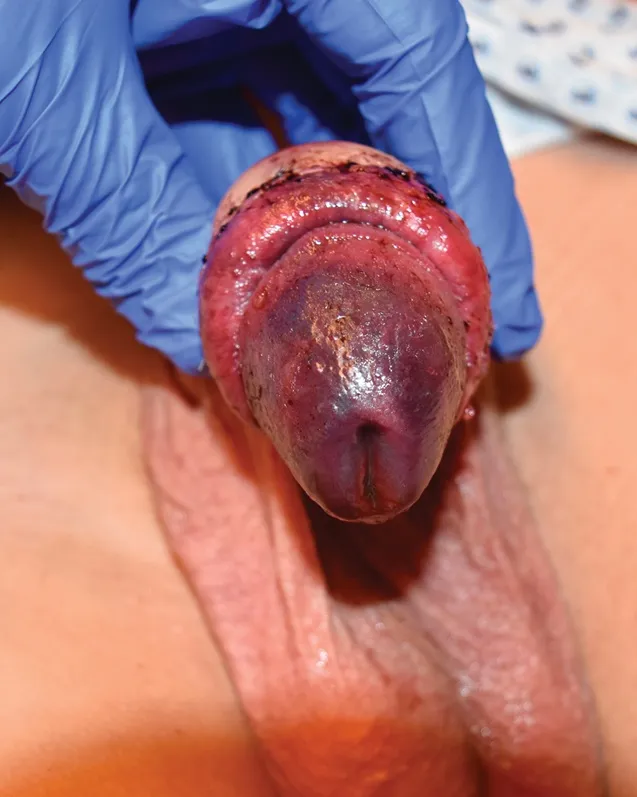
Glans with severe ischemia on the first postoperative day (admission).
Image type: medical_photograph (other_medical_photograph)